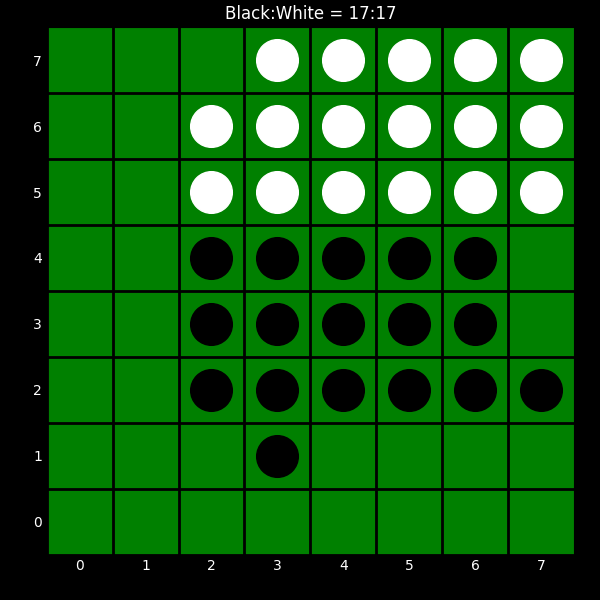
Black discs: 17
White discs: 17